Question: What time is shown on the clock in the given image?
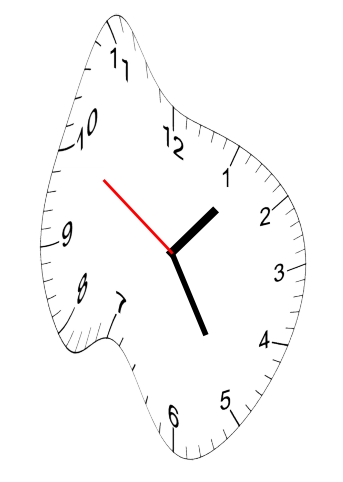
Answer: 01:24:50